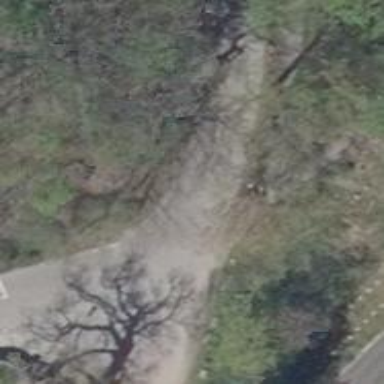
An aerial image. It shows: Emergency access point on the road.